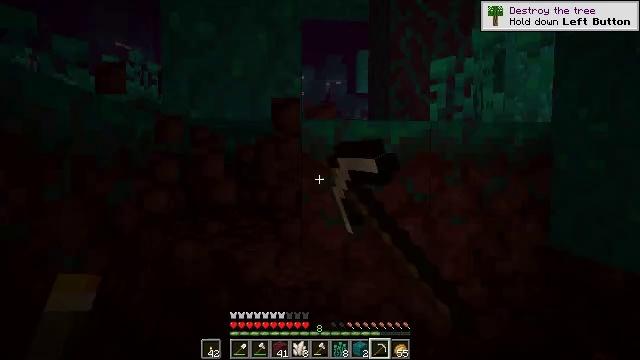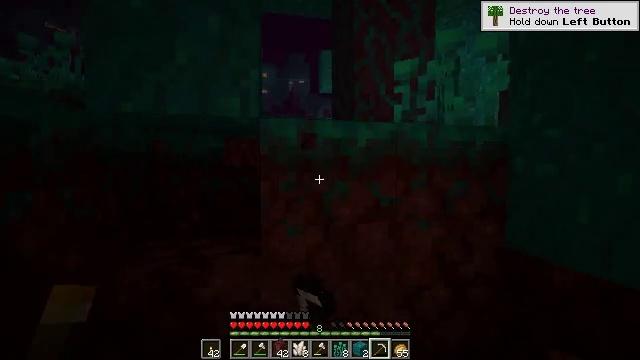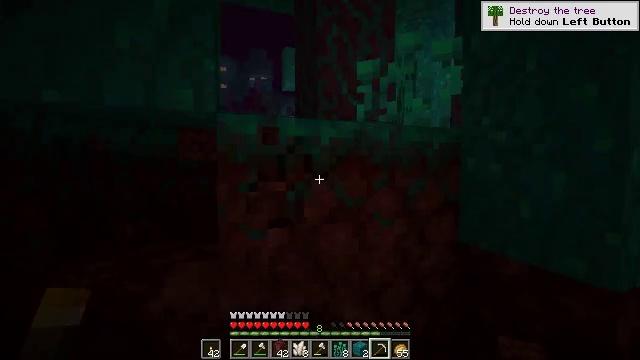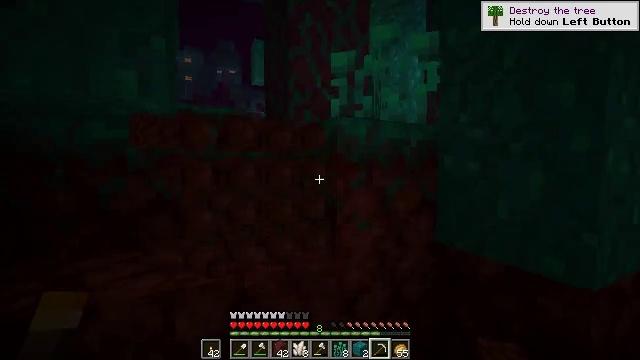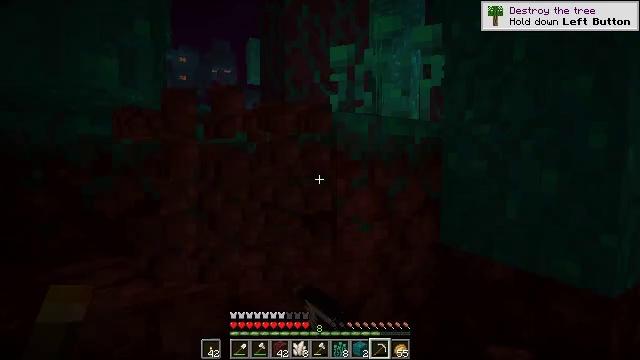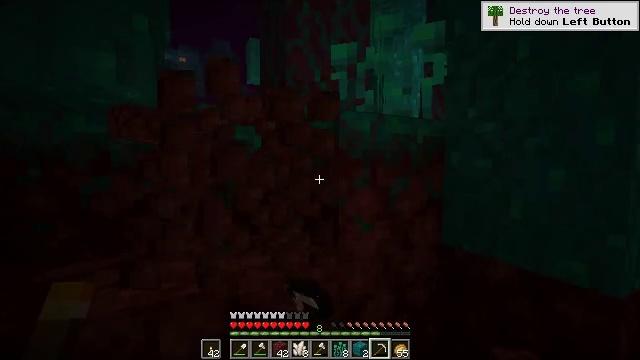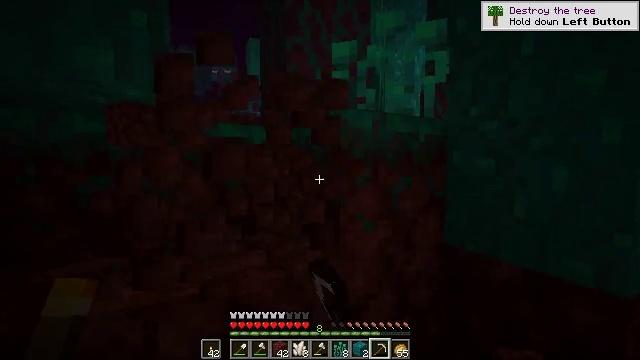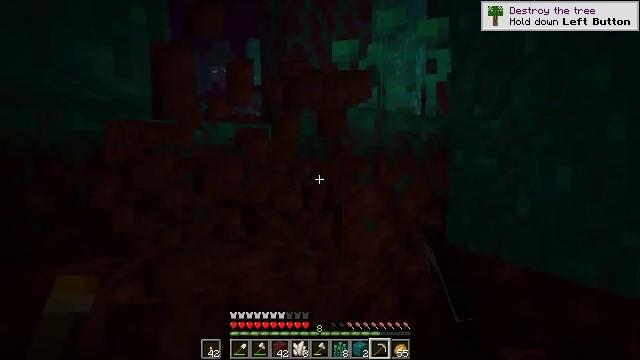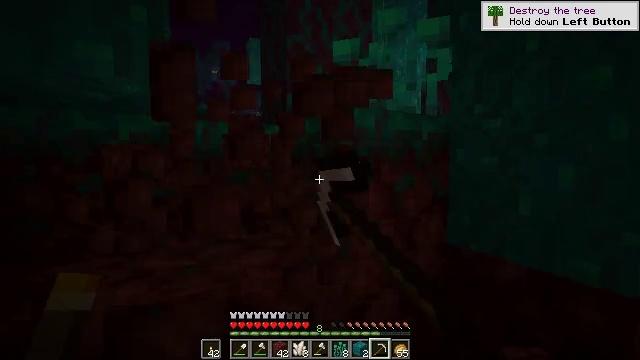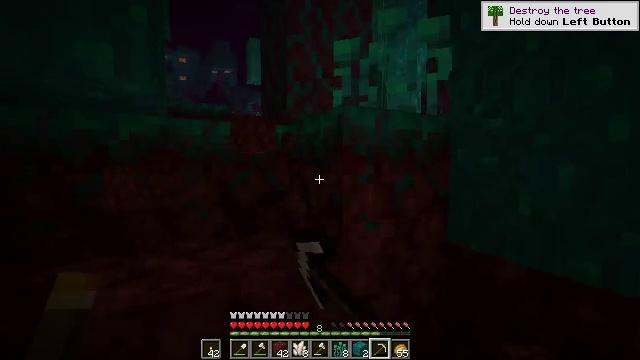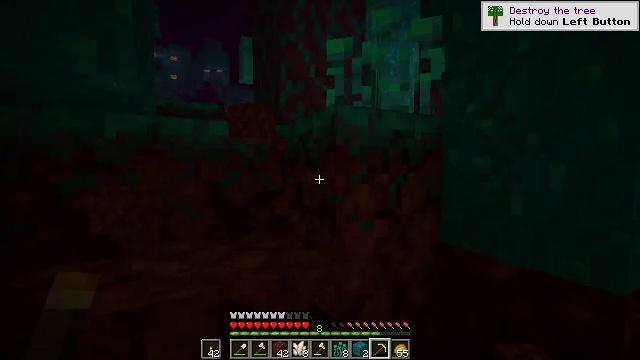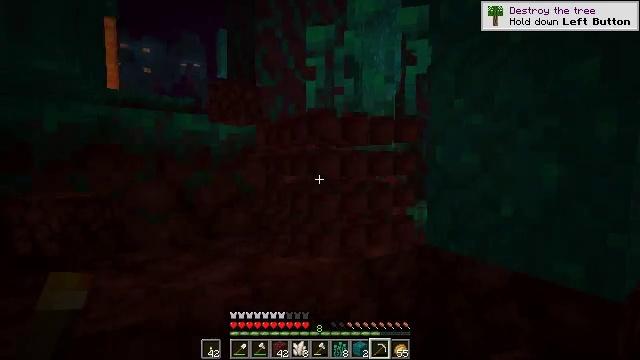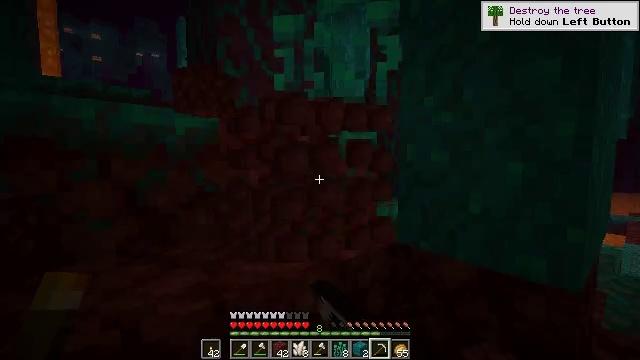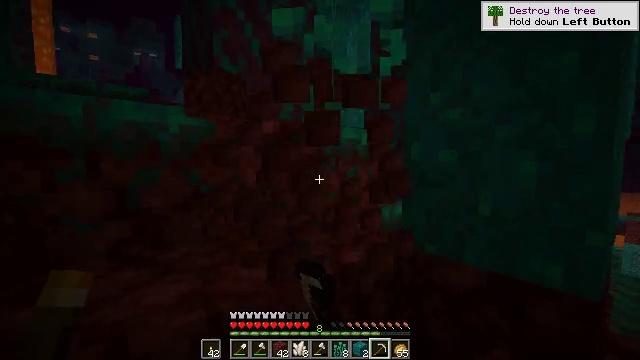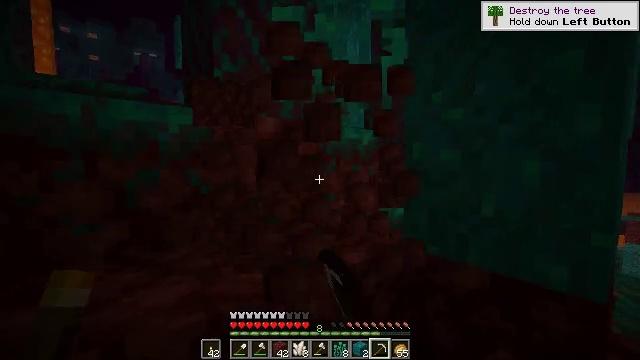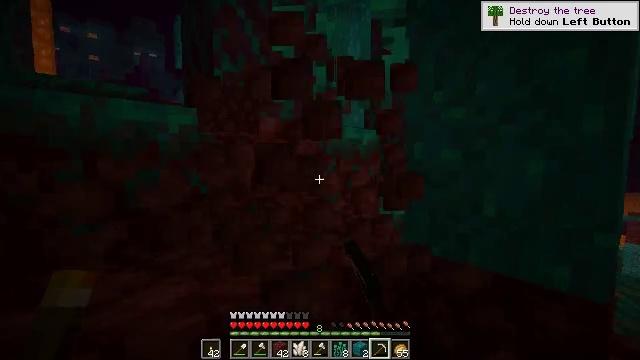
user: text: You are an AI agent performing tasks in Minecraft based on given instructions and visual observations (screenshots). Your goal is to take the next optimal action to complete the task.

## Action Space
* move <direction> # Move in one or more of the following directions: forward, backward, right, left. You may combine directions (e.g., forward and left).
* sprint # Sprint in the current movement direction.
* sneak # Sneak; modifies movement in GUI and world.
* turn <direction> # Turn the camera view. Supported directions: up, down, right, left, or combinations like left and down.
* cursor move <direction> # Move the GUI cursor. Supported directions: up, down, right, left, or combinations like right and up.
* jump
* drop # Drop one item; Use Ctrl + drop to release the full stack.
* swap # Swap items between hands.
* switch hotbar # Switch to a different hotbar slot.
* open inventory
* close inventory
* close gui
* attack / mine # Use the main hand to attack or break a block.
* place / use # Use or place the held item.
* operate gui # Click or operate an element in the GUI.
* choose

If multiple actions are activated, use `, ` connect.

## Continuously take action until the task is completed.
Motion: motion action
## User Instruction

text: Break the warped nylium block.
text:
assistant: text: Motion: move forward, turn right, attack / mine
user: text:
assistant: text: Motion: move forward, turn right, attack / mine
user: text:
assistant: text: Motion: turn right, attack / mine
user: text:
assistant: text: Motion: attack / mine
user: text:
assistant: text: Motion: attack / mine
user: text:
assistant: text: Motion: attack / mine
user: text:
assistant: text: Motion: attack / mine
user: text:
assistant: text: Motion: attack / mine
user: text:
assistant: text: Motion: attack / mine
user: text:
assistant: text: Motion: move forward, turn right, attack / mine
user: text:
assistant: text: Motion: move forward, turn right, attack / mine
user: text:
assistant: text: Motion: turn right, attack / mine
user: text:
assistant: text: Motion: attack / mine
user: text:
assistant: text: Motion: attack / mine
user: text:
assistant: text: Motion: attack / mine
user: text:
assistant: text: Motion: attack / mine